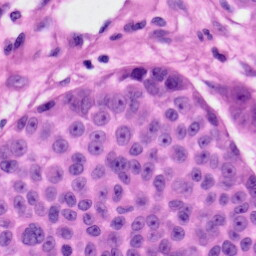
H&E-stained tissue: Skin